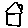
Label: house